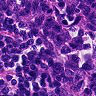
Metastatic tissue present: yes